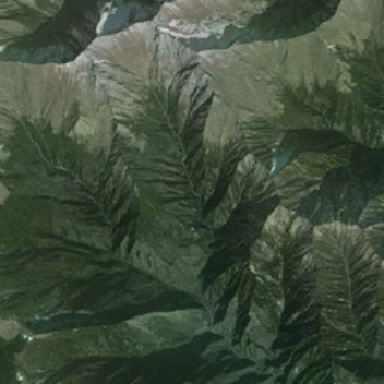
Snow falls on the top of the mountain .